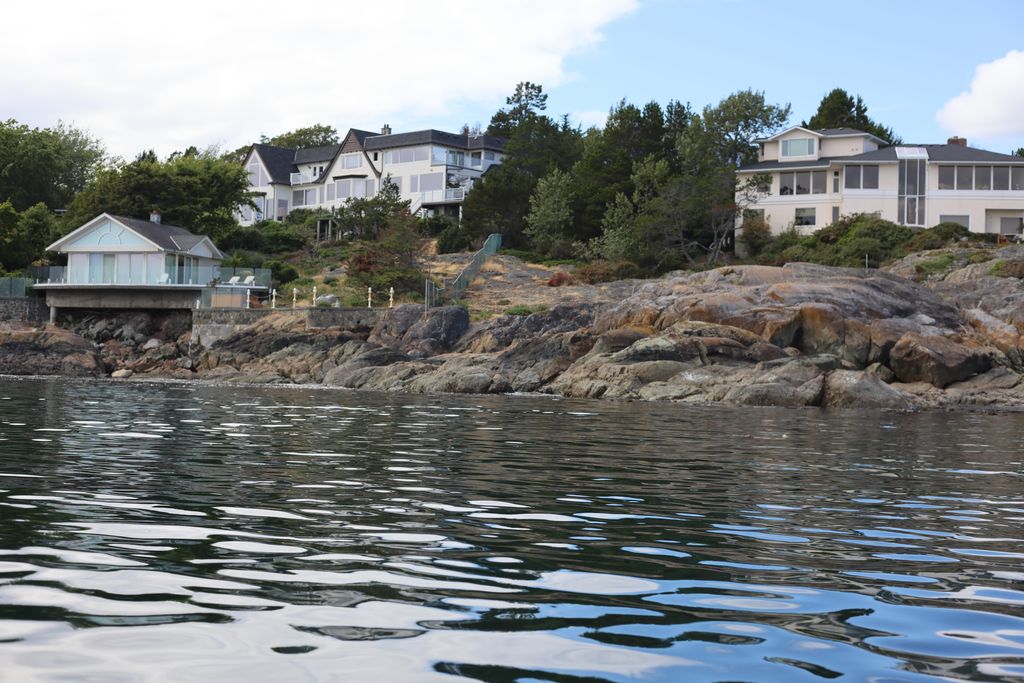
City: victoria